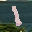
Label: 1